Chest X-ray. View position: AP
Patient age: 64
Patient sex: M
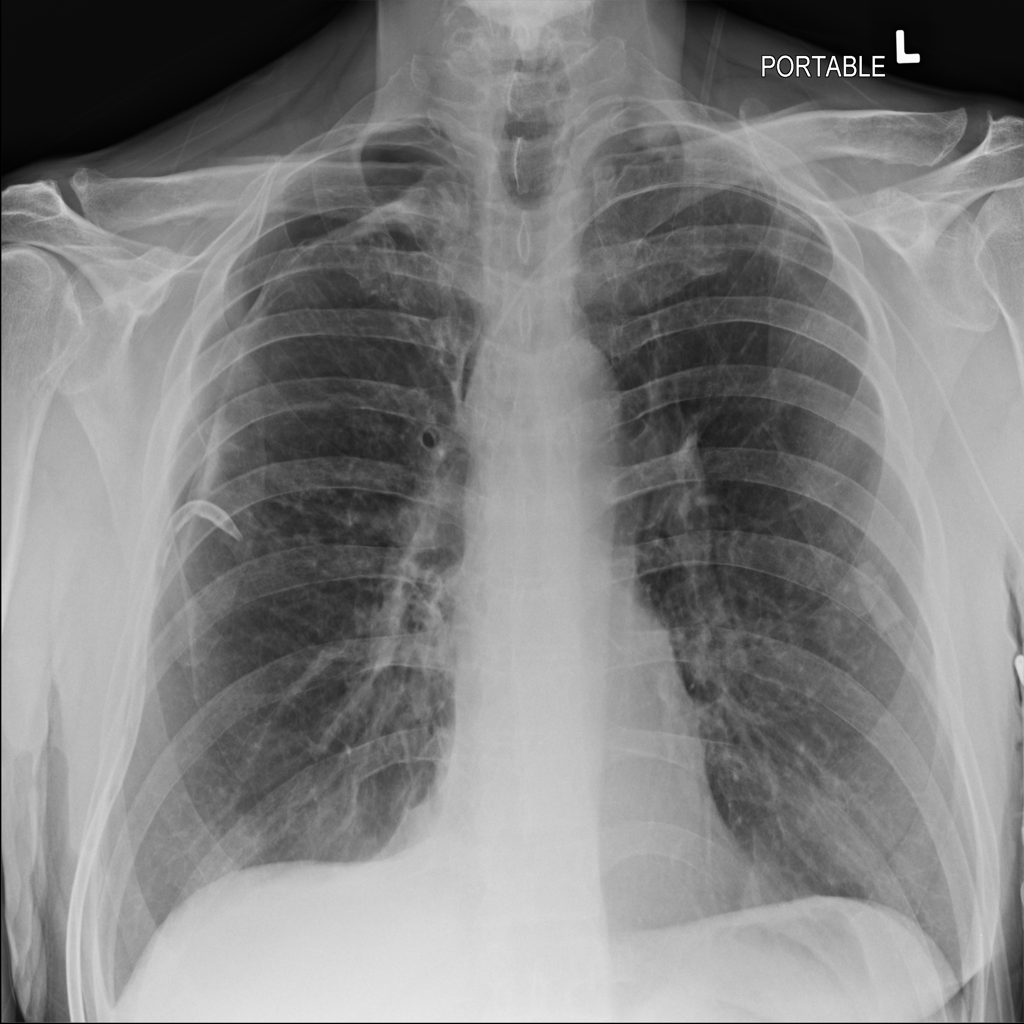
Finding: Pneumothorax